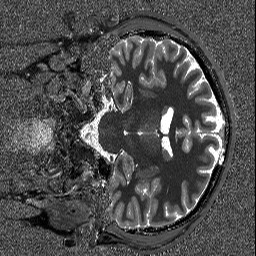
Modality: T1map
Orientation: coronal
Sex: male